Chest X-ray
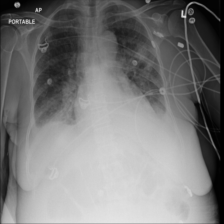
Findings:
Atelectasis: negative
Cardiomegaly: negative
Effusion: negative
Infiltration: negative
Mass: negative
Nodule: positive
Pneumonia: negative
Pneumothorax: negative
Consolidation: negative
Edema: negative
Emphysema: negative
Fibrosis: negative
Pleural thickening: negative
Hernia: negative